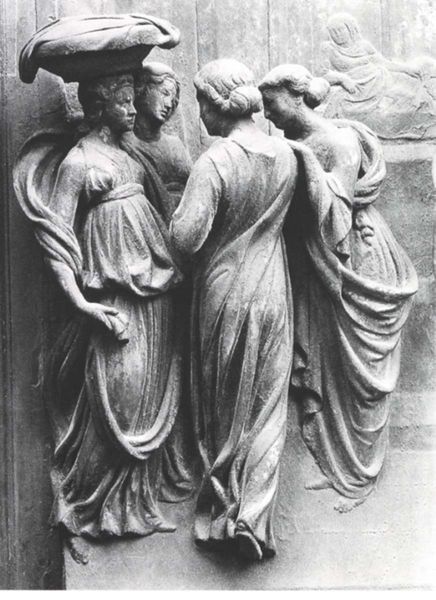
Titel: Paradiestür (Osttür)
Künstler: Lorenzo Ghiberti
Standort: Florenz, Baptisterium (EU - I - Toskana)
Schlagwörter: gruppe, kopf, schatten, frauen, mädchen, wäsche, bewegung, frau, frisuren, grau, hintergrund, kleid, kleider, licht, unterhalten, gespräch, tanz, falten, knoten, schale, stein, tragen, gewand, haare, gewänder, skulptur, relief, dutt, last, transport, figuren, korb, faltenwurf, plastik, freude, foto, vier, plastisch, einkauf, reigen, hochrelief, balancieren, waschfrauen, tratschen, enkorb